Question: I have the following entities

AddressType is simply an enum field that define if the Email is Personal/Work/Other.
Is it possible to do a query that returns a flattened result like the one in the following sample?
'''
CustomerID Full Name Personal Email Work Email
----------- -------------- ----------------- -----------------------
1 John Doe johndoe@hotmail.com john.doe@company.com
'''
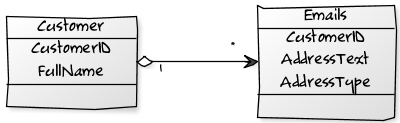
Answer: Two main choices:
1) Select it as typical (with two rows, one for each email), then use the <URL> operator to flatten.
Example of 'pivot' (I call it an example as I wrote it in notepad. It may be slightly wrong, but it should point you the right way):
'''
select
CustomerID,
FullName
[1] as WorkEmail,
[2] as HomeEmail
from
(select
c.CustomerID, c.FullName, e.AddressText, e.AddressType
from
Customer c
join emails e on e.CustomerID = c.CustomerID) as Source
pivot (
AddressText
FOR AddressType in ([1], [2])
)
'''
2) Join to the email table twice, once for each type of address. Suggest outer joins so if one is missing you still get the other.